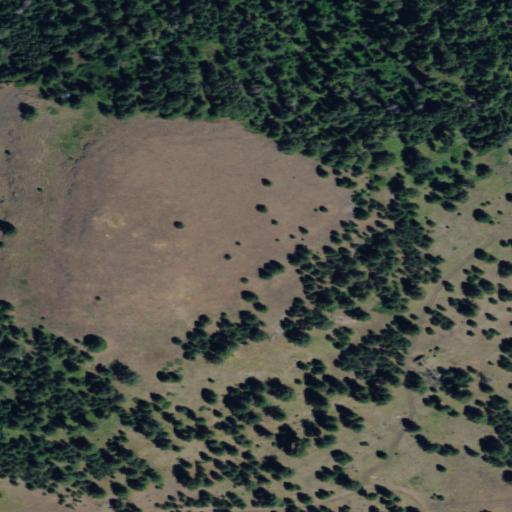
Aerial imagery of ridge(s) in Washington named Cabin Ridge containing evergreen forest, grassland, open development, and shrub